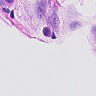
Metastatic tissue present: yes